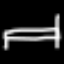
Label: bed